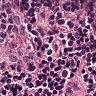
Metastatic tissue present: no